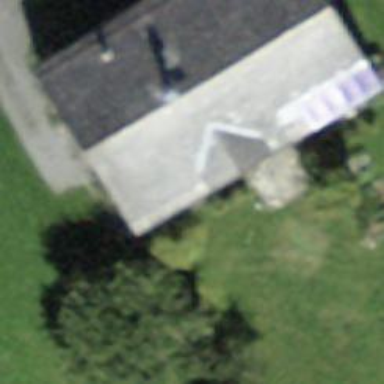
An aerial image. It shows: Farm building.